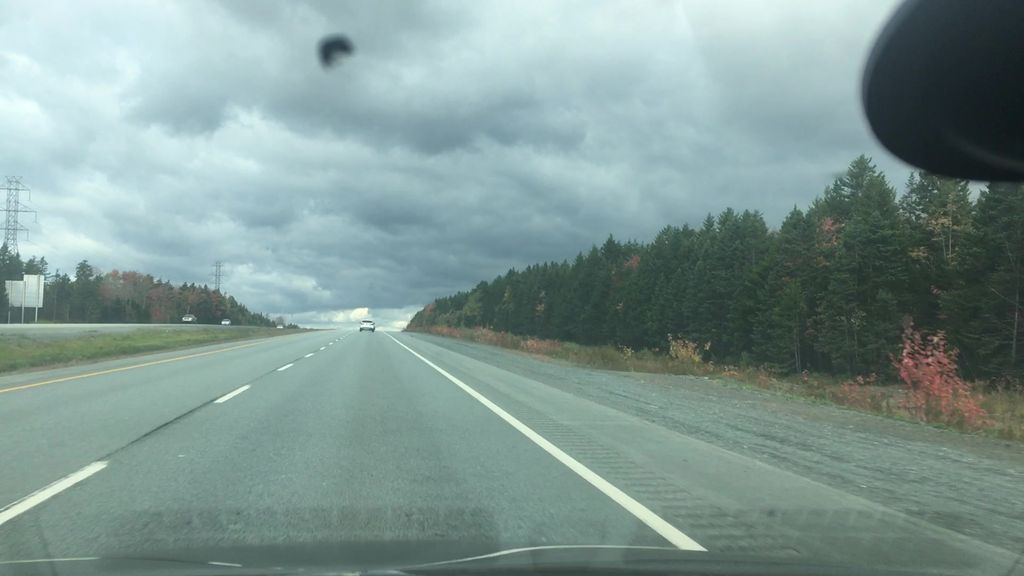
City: halifax